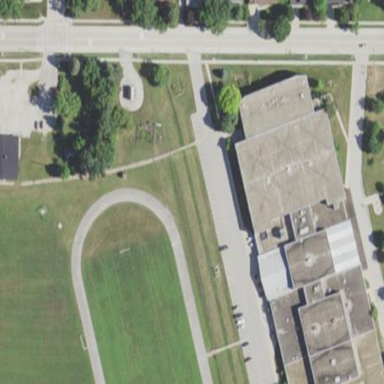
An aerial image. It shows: School building.